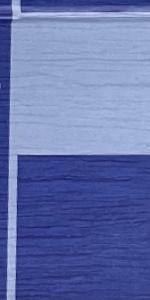
Label: Empty